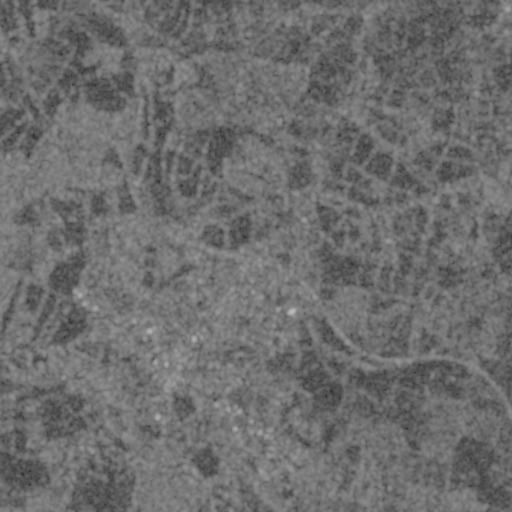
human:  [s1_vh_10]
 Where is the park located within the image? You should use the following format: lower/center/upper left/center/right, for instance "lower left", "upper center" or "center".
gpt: The park is located in the lower center of the image.
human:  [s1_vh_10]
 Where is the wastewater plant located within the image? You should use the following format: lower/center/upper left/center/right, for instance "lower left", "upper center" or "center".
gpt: The wastewater plant is located in the lower center of the image.
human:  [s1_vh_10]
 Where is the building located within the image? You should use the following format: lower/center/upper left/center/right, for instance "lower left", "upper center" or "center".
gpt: There is no building in the image.

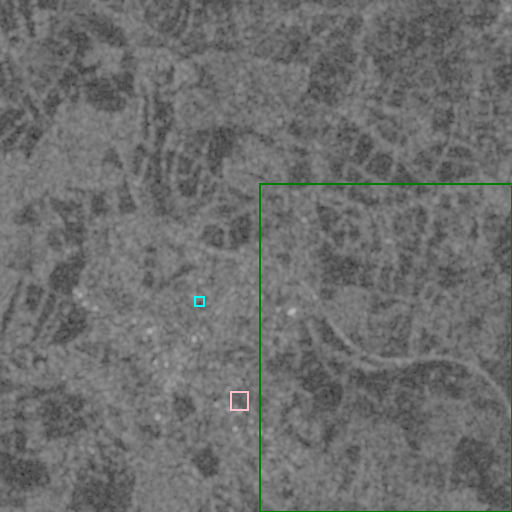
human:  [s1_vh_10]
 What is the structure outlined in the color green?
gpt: The structure outlined in green is a crop field.
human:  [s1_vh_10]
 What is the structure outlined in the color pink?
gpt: The structure outlined in pink is a park.
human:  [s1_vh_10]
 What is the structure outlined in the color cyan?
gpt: The structure outlined in cyan is a parking lot.
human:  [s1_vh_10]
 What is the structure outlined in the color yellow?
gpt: There is no yellow outline.